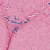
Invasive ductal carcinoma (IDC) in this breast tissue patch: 1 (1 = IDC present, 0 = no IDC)